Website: apple
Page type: cart
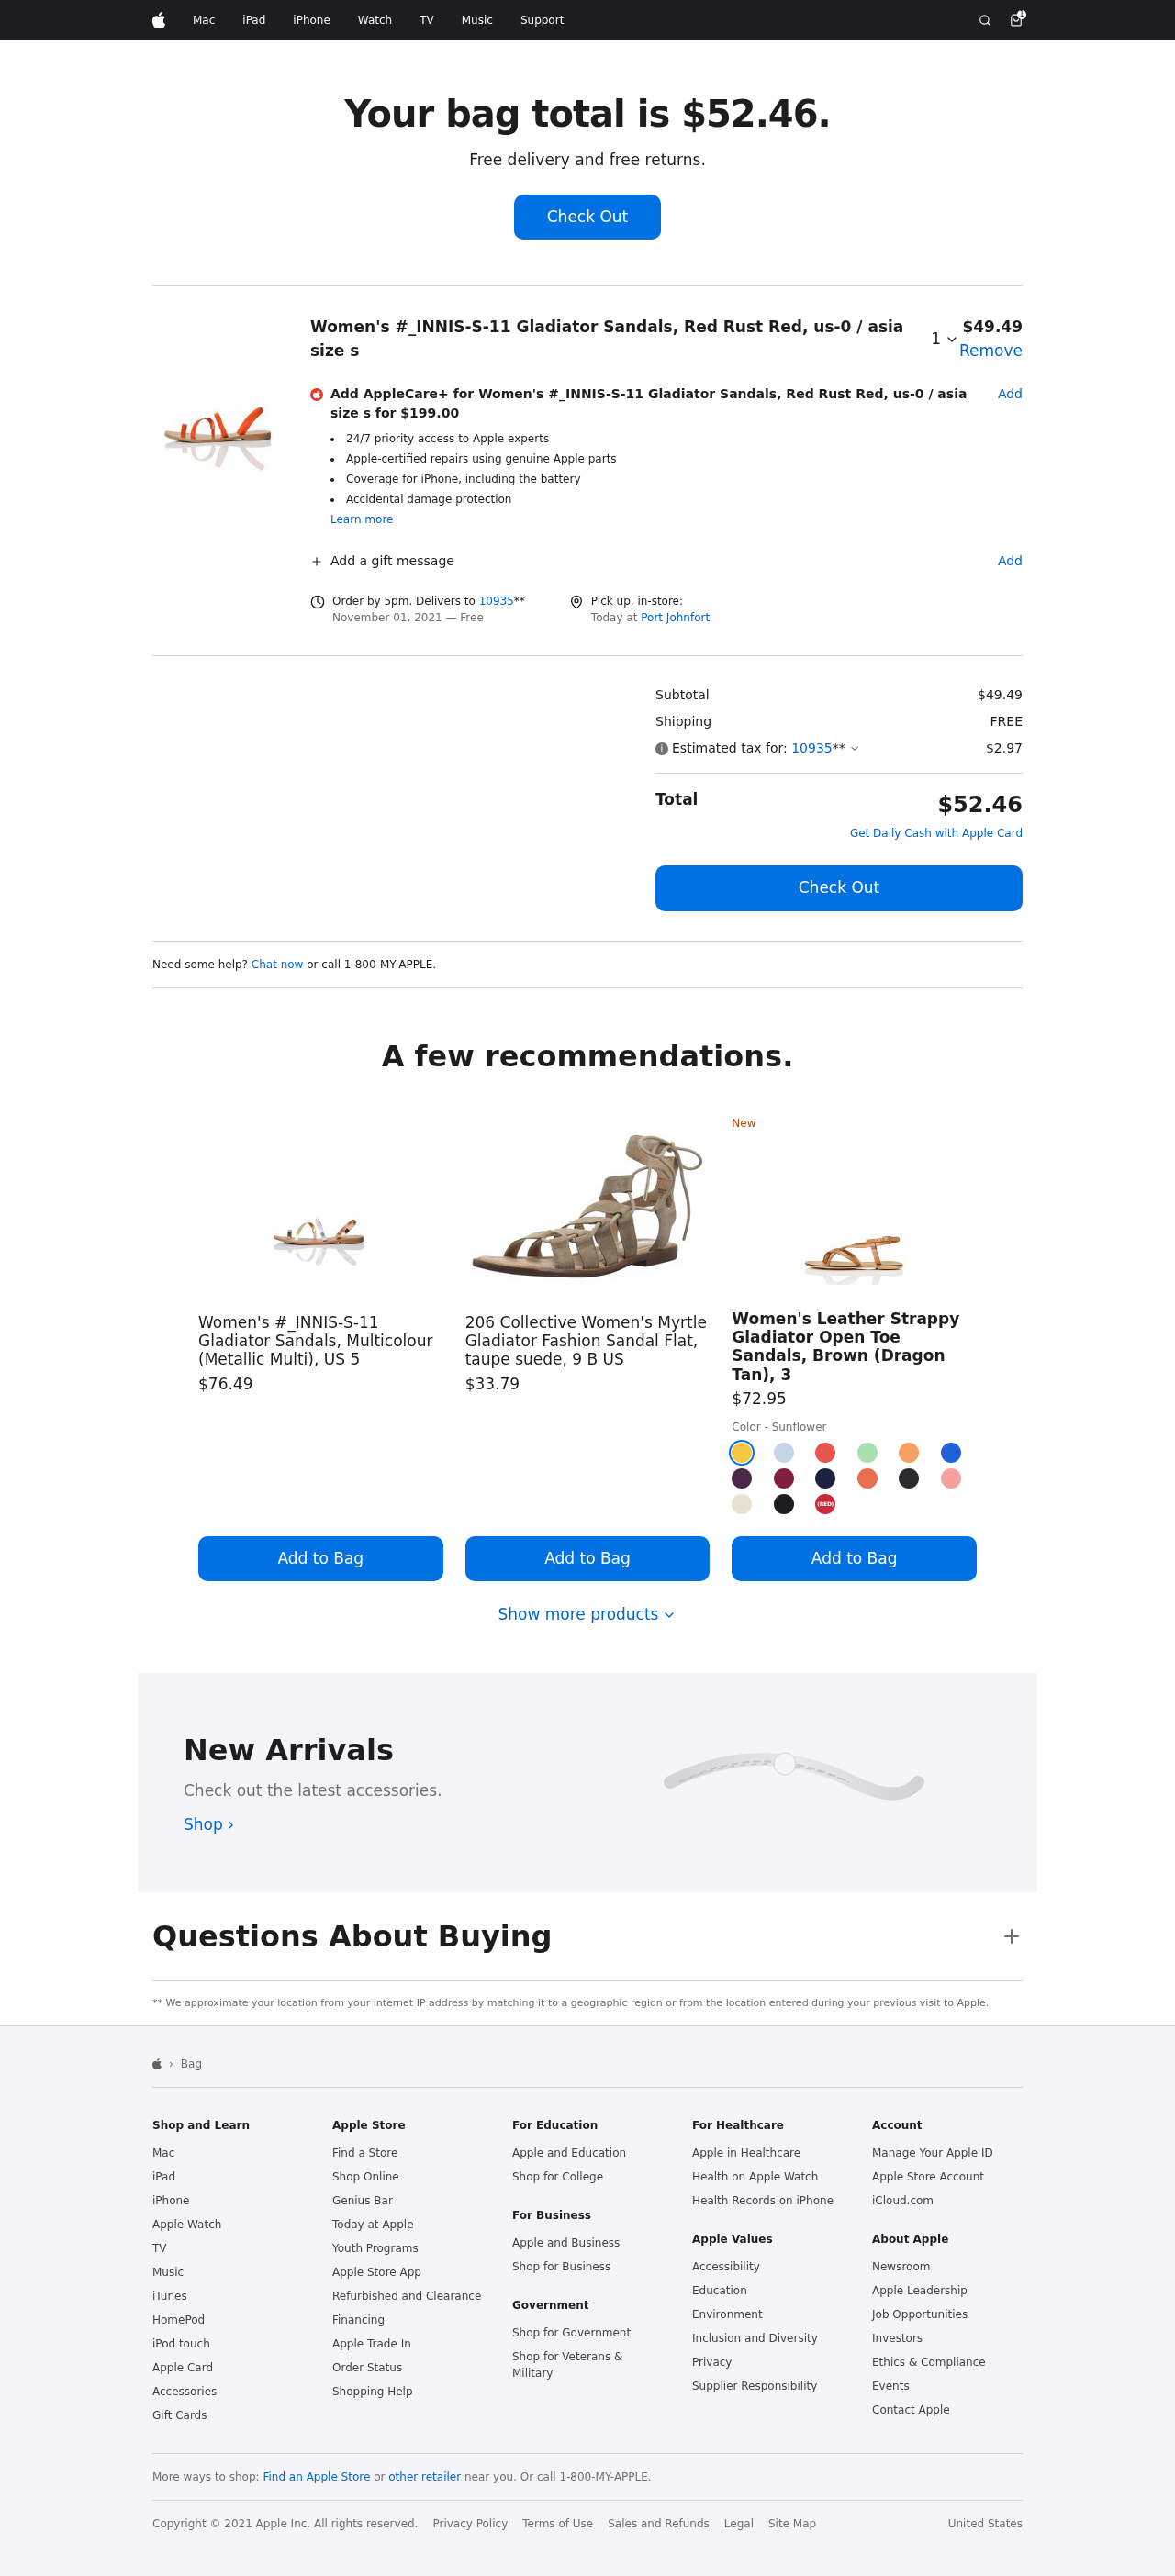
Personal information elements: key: PII_CITY
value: Port Johnfort
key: PII_POSTCODE
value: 10935
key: PII_POSTCODE_FULL
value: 10935
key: PII_POSTCODE_NUMERIC
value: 10935
Product elements: key: PRODUCT1_NAME
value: Women's #_INNIS-S-11 Gladiator Sandals, Red Rust Red, us-0 / asia size s
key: PRODUCT1_PRICE
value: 49.49
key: PRODUCT1_QUANTITY
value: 1
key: PRODUCT2_NAME
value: Women's #_INNIS-S-11 Gladiator Sandals, Multicolour (Metallic Multi), US 5
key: PRODUCT2_PRICE
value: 76.49
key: PRODUCT3_NAME
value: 206 Collective Women's Myrtle Gladiator Fashion Sandal Flat, taupe suede, 9 B US
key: PRODUCT3_PRICE
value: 33.79
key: PRODUCT4_NAME
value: Women's Leather Strappy Gladiator Open Toe Sandals, Brown (Dragon Tan), 3
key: PRODUCT4_PRICE
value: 72.95
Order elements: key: ORDER_NUM_ITEMS
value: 1
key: ORDER_TOTAL
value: $52.46
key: ORDER_SHIPPING_DATE
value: November 01, 2021
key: ORDER_SUBTOTAL
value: $49.49
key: ORDER_SHIPPING_COST
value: FREE
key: ORDER_TAX
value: $2.97